Question: # What is best way to map following classes?
I have classes where communication is "base" class as it contains shared data for either option. There can be only communication to ComSms or to ComEmail. The problem is i am unsure how to proceed with the mapping.
I would like if at all possible use one repository for accessing the Objects.
# Class Set Up
'''
public interface ICommunication
{
}
public Communication: ICommunication{
//PK and FK on this item
public virtual int CommunicationId{get;set;}
public virtual string Name {get;set;}
public virtual string Surname {get;set;}
public virtual DateTime Date{get;set;}
//I am expecting to switch on type between ComSms and ComEmail
public virtual Type {get;set;}
'''
}
'''
public ComSms : Communication{
public virtual string Number {get;set;}
public virtual string Text {get;set;}
}
public ComEmail : Communication{
public virtual string Subject{get;set;}
public virtual string Body {get;set;}
public virtual string Address {get;set;}
}
'''
# Database

# Imagined usage
'''
ICommunication smsToSave = new ComSms()
smsToSave.Name = "UserName";
smsToSave.Surname ="UserSurname";
smsToSave.Date = DateTime.Now;
smsToSave.Type = 1;
smsToSave.Number ="123456789";
smsToSave.Text = "Hello boys";
CommunicationRepository.Save(smsToSave)
'''
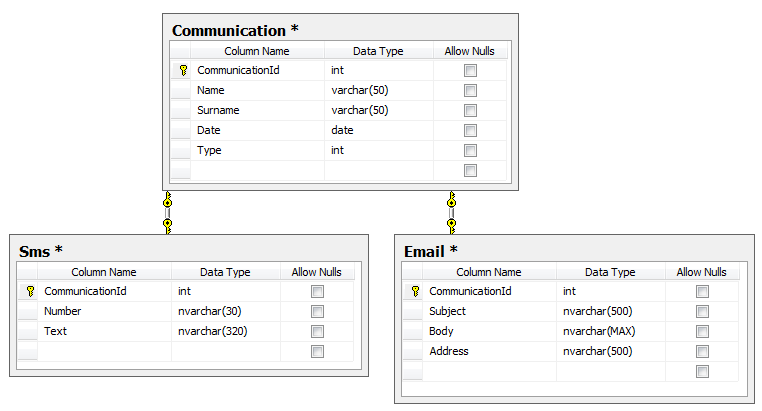
Answer: ok
i have resolved it by separated repositories that handles ever part of it instead
i could not bind it correctly, so chosen to go around the problem.
if you find any way of doing this please let me know